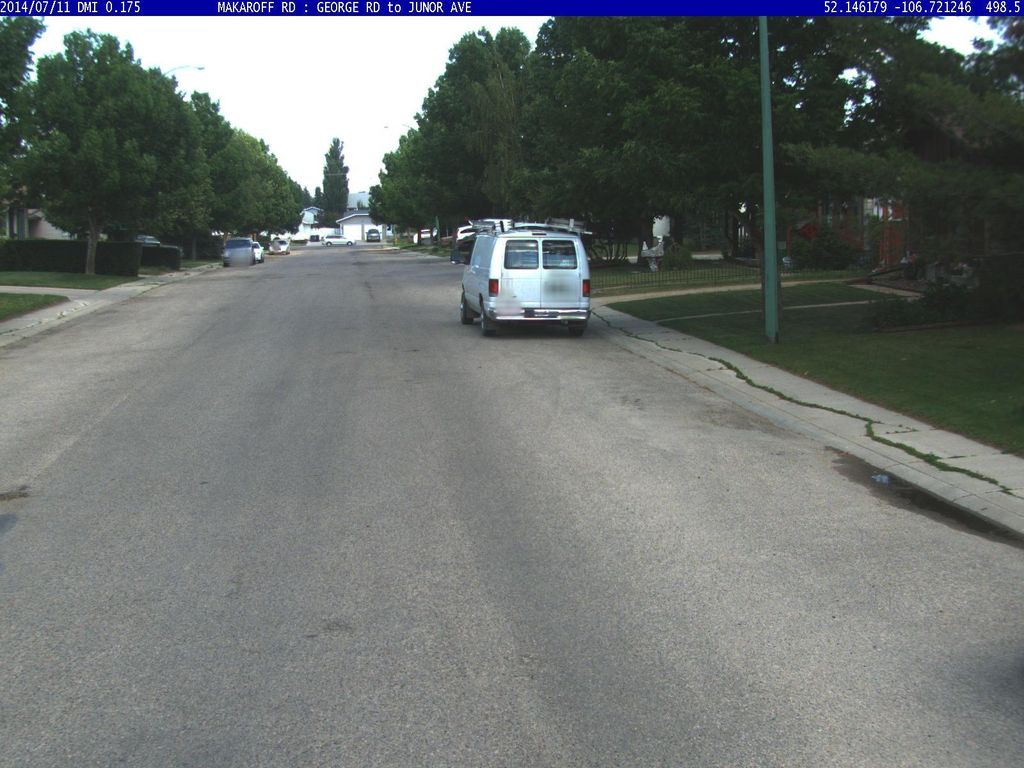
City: saskatoon